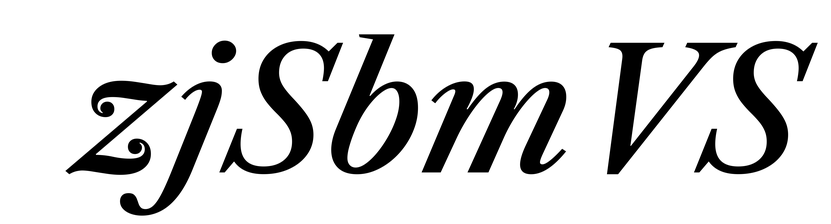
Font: LibreCaslonText-Italic_Medium_Italic